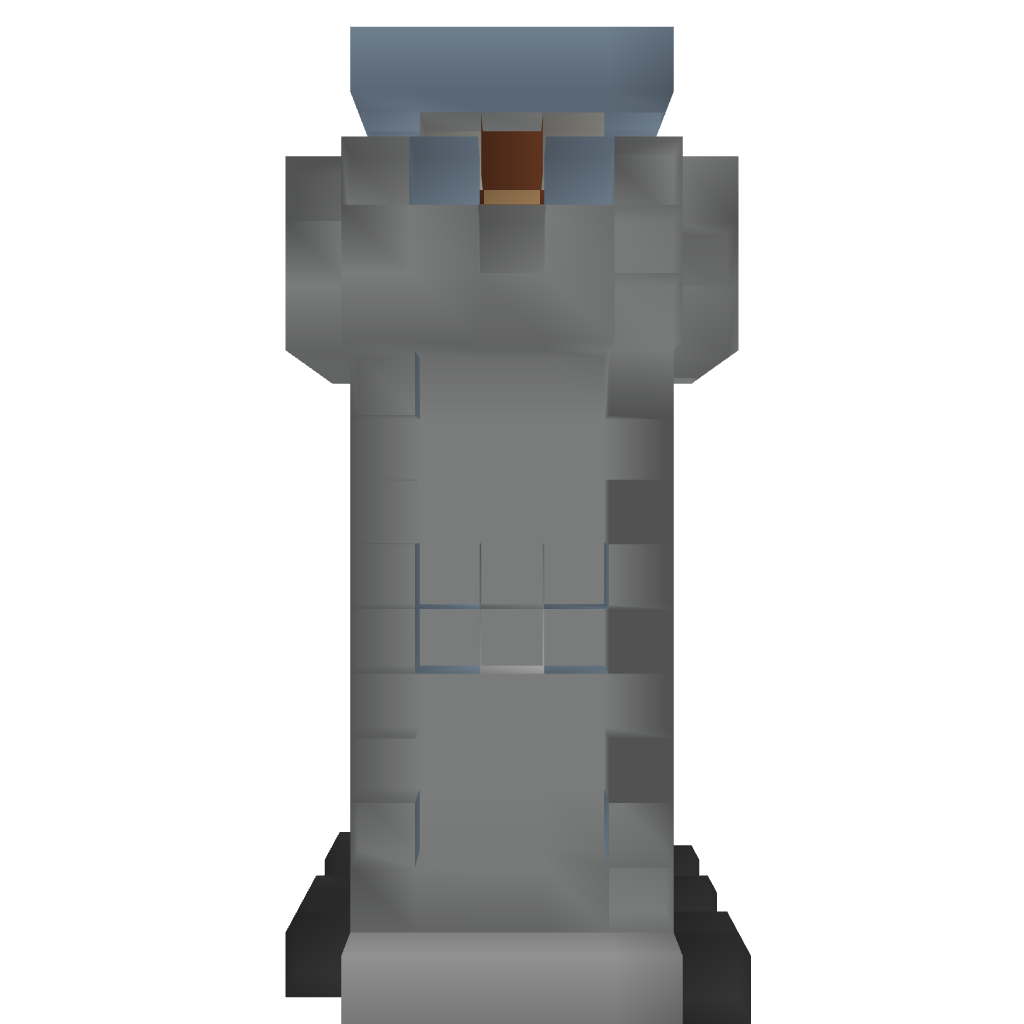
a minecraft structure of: Stone Tower 1.5